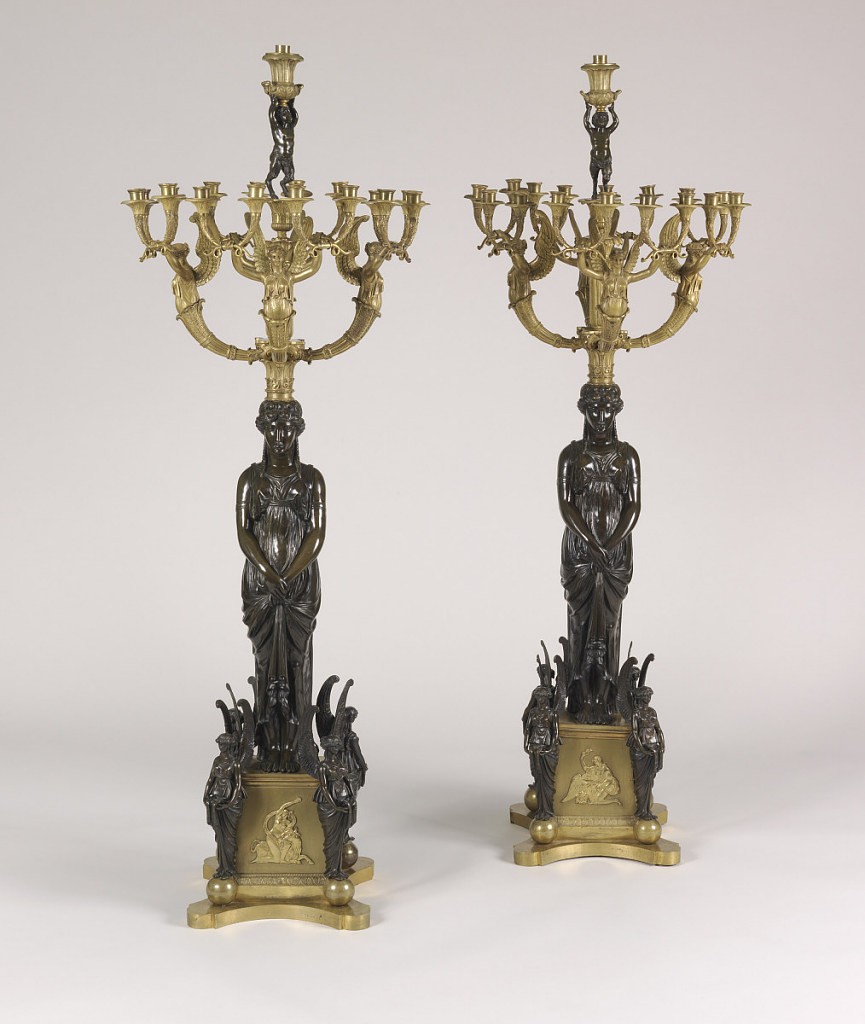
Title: Candelabrum
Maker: Pierre-Philippe Thomire, French, 1751 - 1843
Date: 1815–25
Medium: Gilt and patinated bronze
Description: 1999-15-1,2: A standing female figure of patinated bronze suppo...;     1999-15-1: A standing female figure of patinated bronze suppo...;     1999-15-2: A standing female figure of patinated bronze suppo...